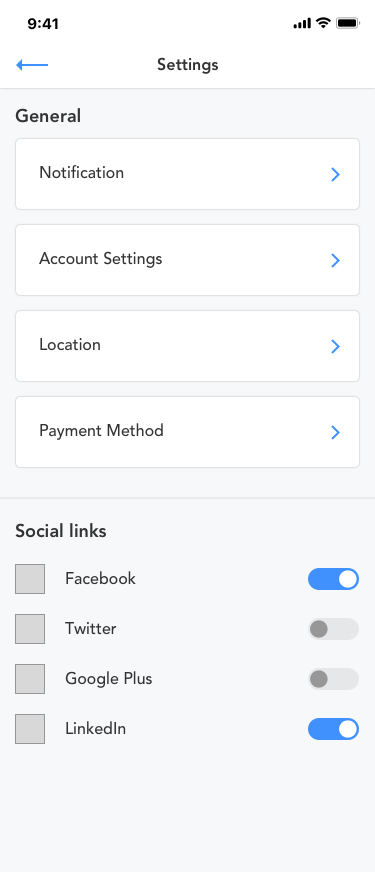
Text in this UI design:
Social links
Facebook
Twitter
Google Plus
LinkedIn
General